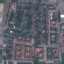
Label: Residential